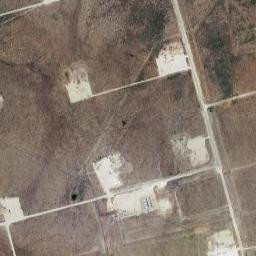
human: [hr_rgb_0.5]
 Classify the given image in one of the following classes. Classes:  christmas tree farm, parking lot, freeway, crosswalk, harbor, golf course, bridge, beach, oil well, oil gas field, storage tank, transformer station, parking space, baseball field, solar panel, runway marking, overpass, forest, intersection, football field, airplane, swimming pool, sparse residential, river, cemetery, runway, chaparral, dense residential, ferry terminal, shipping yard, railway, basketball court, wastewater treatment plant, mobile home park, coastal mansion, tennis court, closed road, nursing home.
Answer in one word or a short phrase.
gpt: oil gas field